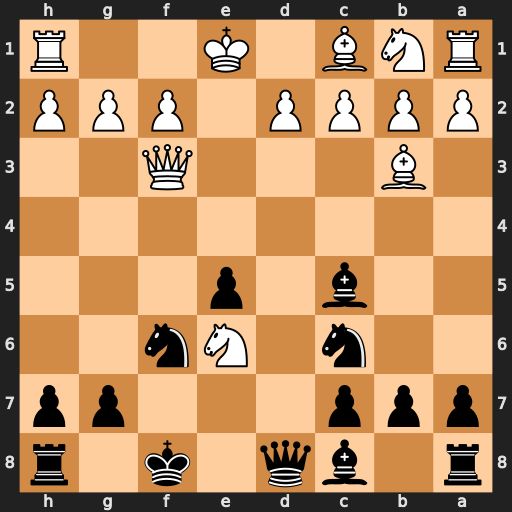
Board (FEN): r1bq1k1r/ppp3pp/2n1Nn2/2b1p3/8/1B3Q2/PPPP1PPP/RNB1K2R
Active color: b
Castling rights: KQ
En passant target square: -
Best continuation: Bxe6 Bxe6 Nd4